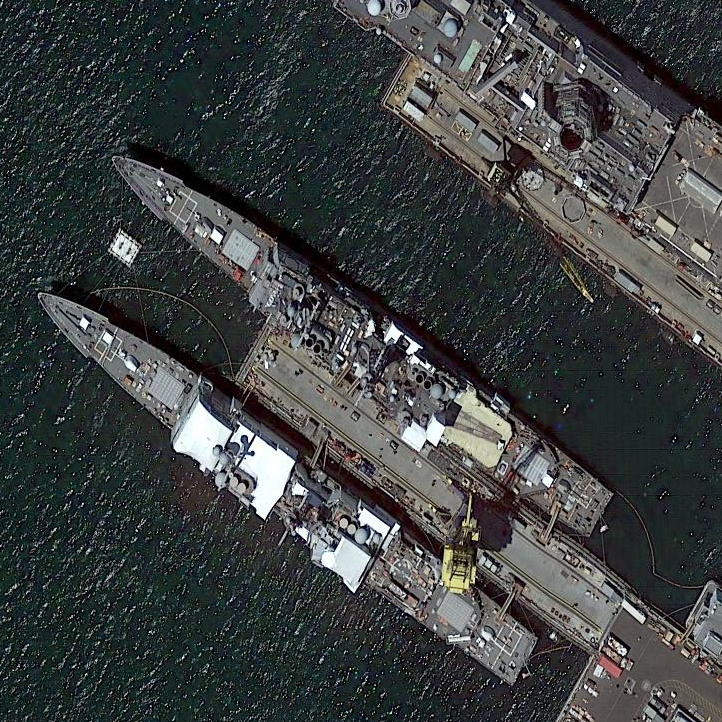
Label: Ticonderoga-class_cruiser